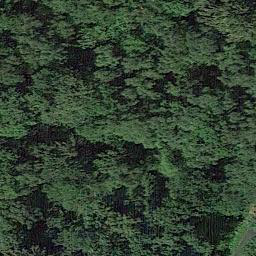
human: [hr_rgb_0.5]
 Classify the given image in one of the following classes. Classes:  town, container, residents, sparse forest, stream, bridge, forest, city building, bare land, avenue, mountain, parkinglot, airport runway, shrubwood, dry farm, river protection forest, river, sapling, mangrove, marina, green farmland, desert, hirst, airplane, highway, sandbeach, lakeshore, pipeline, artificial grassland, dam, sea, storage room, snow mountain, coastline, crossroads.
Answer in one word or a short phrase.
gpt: forest